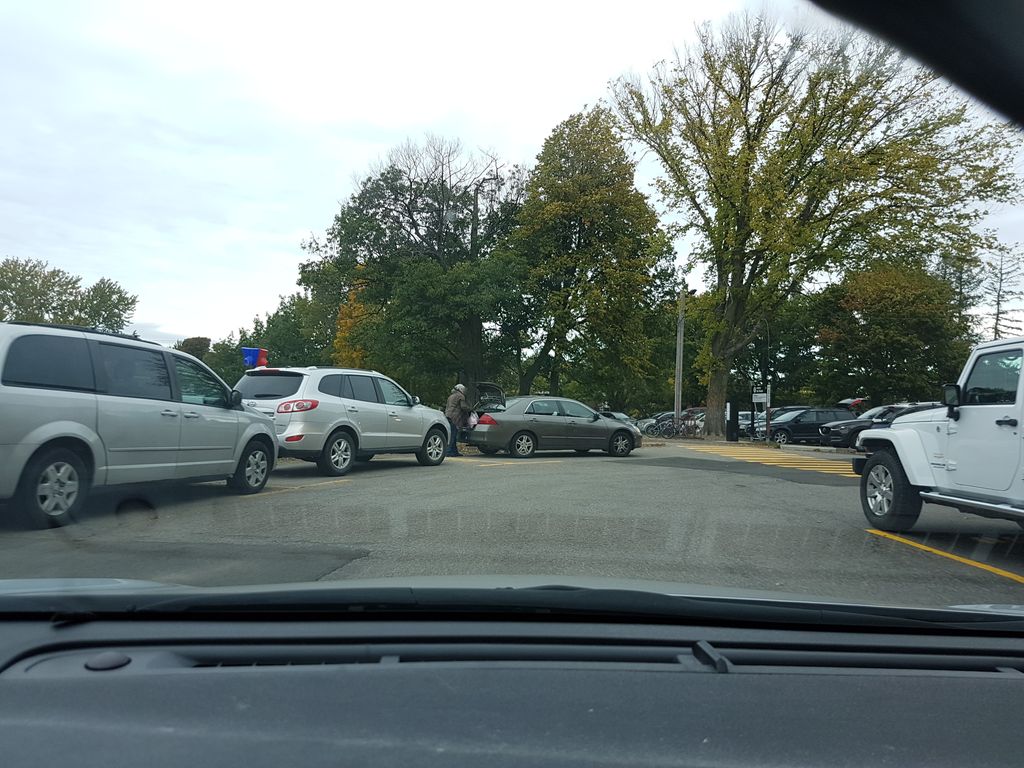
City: quebec_city